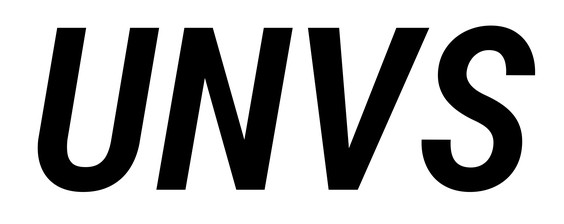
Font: Roboto-Italic_Condensed_SemiBold_Italic